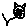
Label: cat